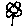
Label: flower